Field crop: maize
Growth stage: 2
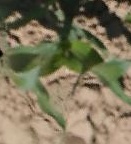
Species: maize